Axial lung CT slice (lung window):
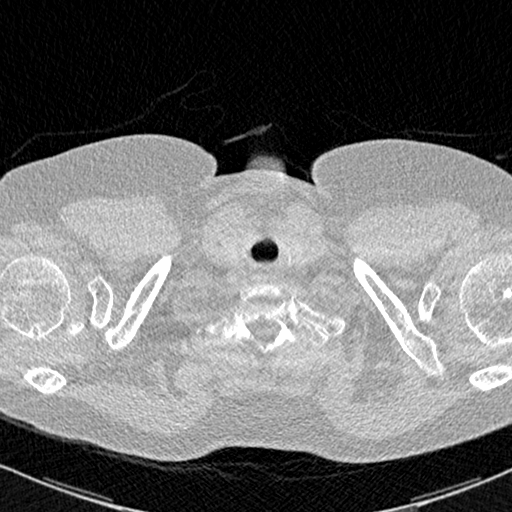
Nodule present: no